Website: crate-barrel
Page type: gifting
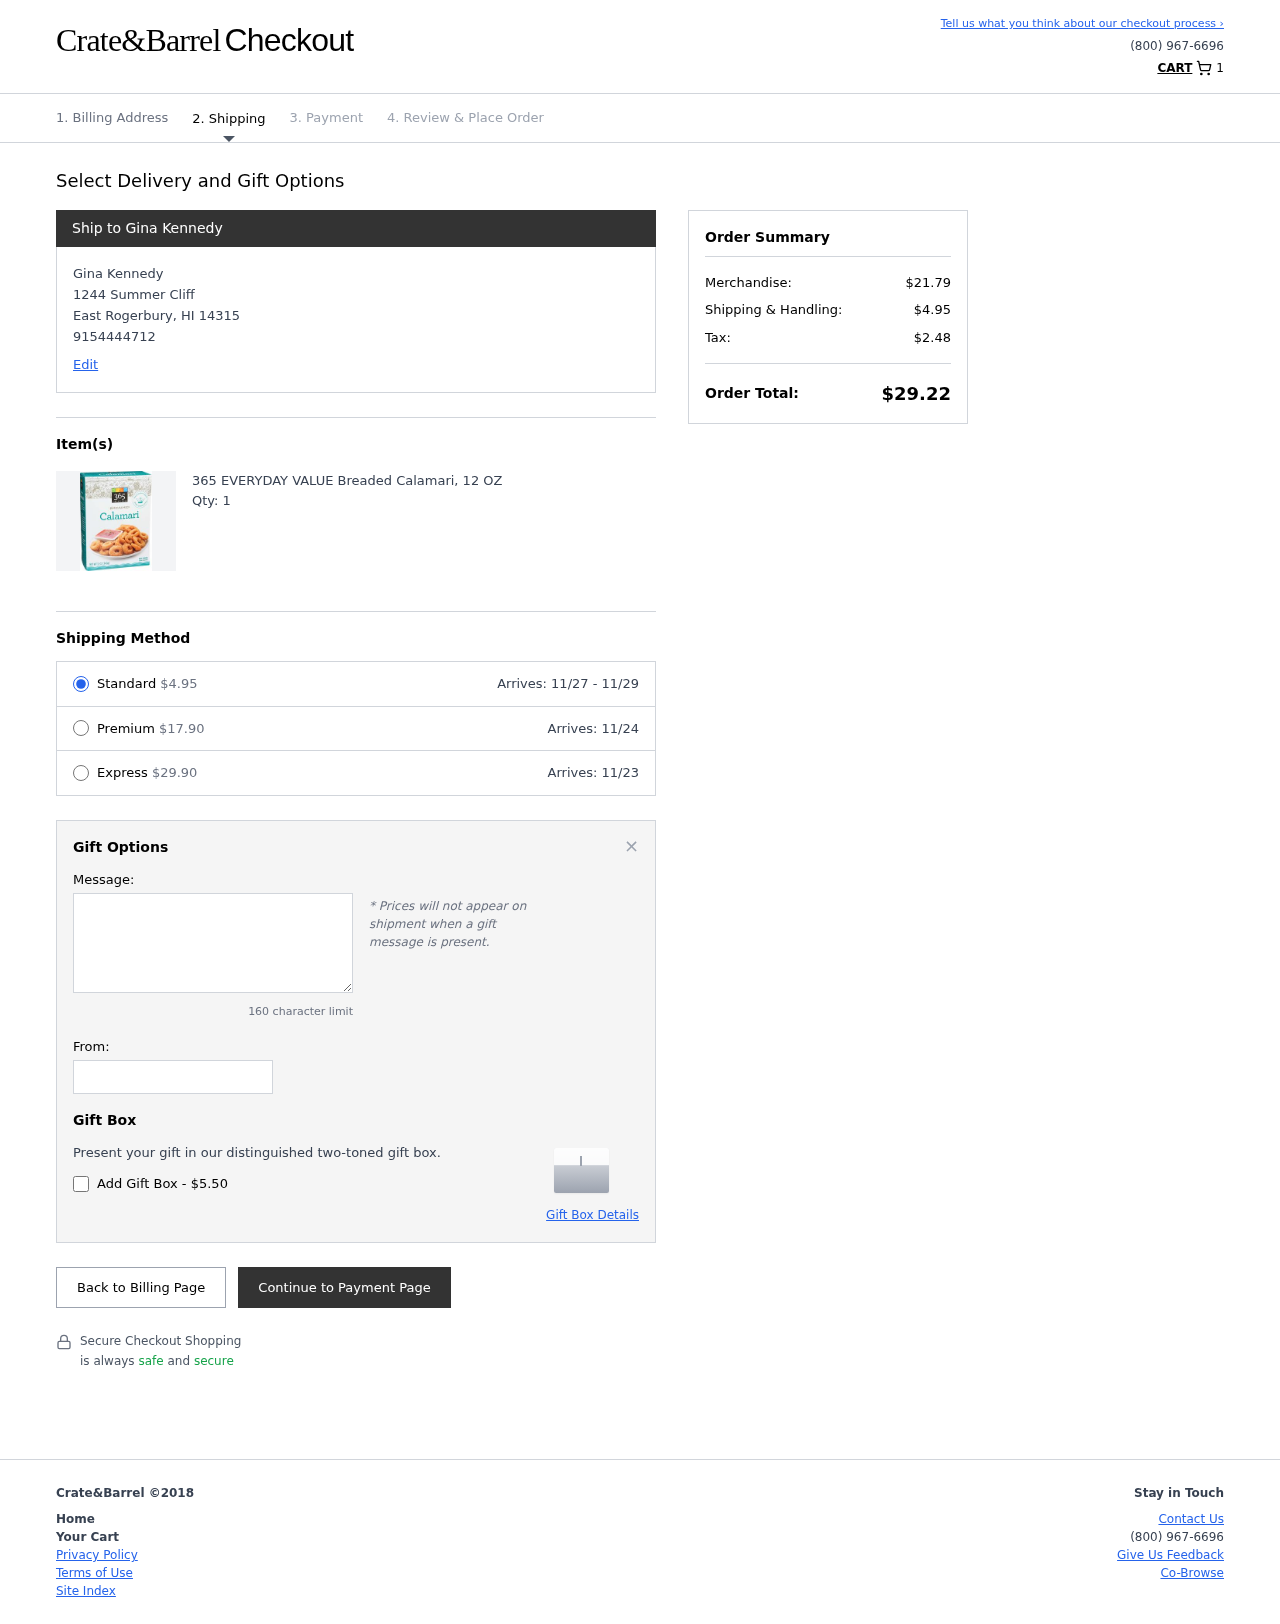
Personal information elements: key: PII_CITY
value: East Rogerbury
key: PII_FULLNAME
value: Gina Kennedy
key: PII_GIFT_FIRSTNAME
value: Bailey
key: PII_GIFT_MESSAGE
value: Hey Bailey, I saw this and immediately thought of our seafood nights! Can’t wait for us to dig in and make some delicious memories together. Enjoy!
Gina
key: PII_PHONE
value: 9154444712
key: PII_POSTCODE
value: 14315
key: PII_STATE_ABBR
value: HI
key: PII_STREET
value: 1244 Summer Cliff
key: PII_FULLNAME2
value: Gina Kennedy
Product elements: key: PRODUCT1_NAME
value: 365 EVERYDAY VALUE Breaded Calamari, 12 OZ
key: PRODUCT1_QUANTITY
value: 1
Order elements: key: ORDER_NUM_ITEMS
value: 1
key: ORDER_SHIPPING_COST
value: $4.95
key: ORDER_DELIVERY_DATE_RANGE
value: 11/27 - 11/29
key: ORDER_PREMIUM_SHIPPING
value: $17.90
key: ORDER_PREMIUM_DATE
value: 11/24
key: ORDER_EXPRESS_SHIPPING
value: $29.90
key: ORDER_EXPRESS_DATE
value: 11/23
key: ORDER_SUBTOTAL
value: $21.79
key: ORDER_TAX
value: $2.48
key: ORDER_TOTAL
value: $29.22